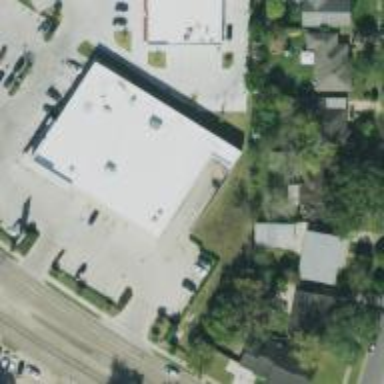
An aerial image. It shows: Retail building.